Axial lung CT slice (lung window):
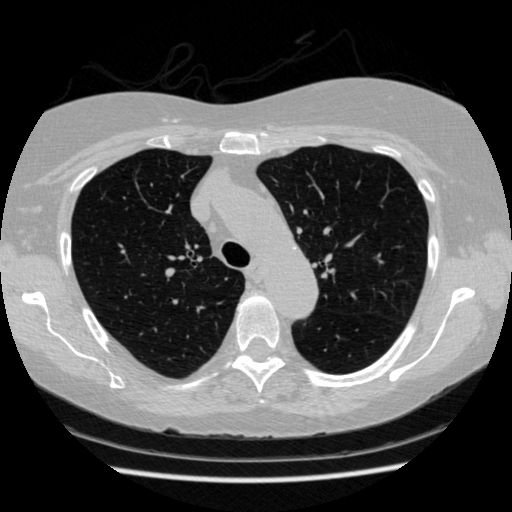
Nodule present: no